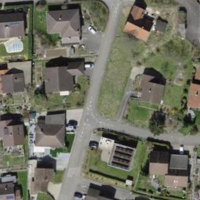
EUNIS habitat code: 54
Species observed at this site:
Grus grus